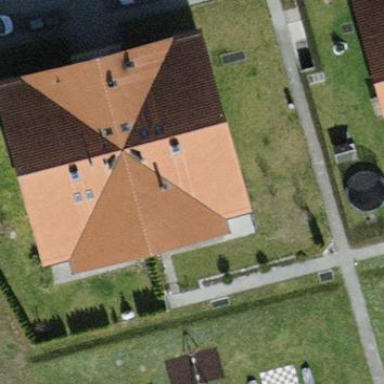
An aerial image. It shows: Building with tile roof.